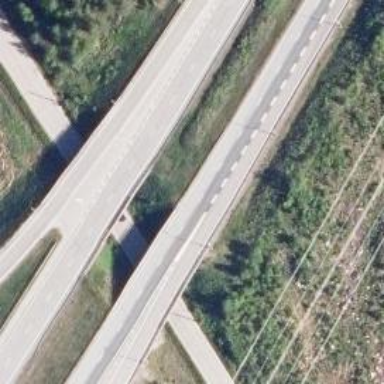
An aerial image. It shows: Tertiary motorway link road.